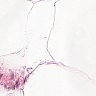
Metastatic tissue present: no